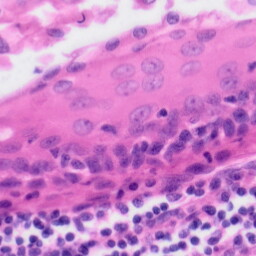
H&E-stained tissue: Tonsil